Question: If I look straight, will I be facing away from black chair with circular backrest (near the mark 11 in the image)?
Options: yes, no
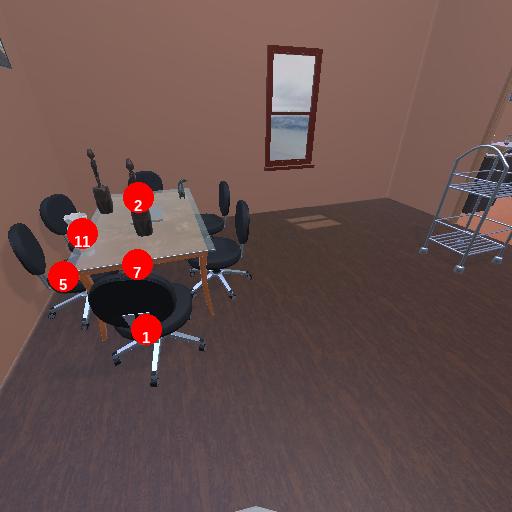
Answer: yes